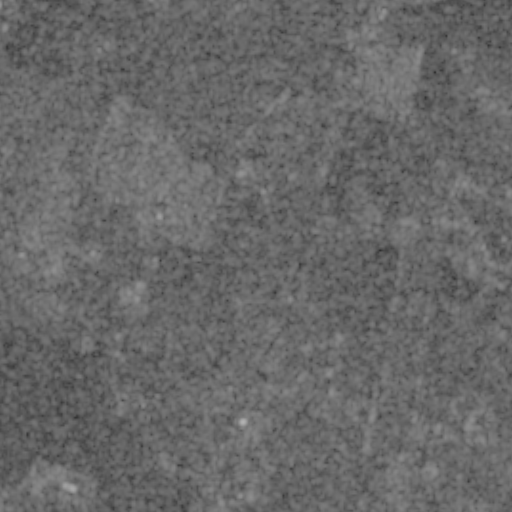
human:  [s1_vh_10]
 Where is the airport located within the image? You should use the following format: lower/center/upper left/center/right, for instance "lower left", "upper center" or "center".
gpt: The airport is located in the lower left of the image.
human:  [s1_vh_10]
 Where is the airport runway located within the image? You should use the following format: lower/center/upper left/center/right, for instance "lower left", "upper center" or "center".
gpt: The airport runway is located in the lower left of the image.
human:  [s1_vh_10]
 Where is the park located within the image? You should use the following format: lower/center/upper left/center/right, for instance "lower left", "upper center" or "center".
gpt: The park is located in the lower center of the image.
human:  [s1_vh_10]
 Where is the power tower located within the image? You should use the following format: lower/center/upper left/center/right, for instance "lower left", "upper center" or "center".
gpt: The power tower is located in the left of the image.
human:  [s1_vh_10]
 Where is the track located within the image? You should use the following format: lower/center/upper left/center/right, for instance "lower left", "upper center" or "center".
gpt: There is no track in the image.

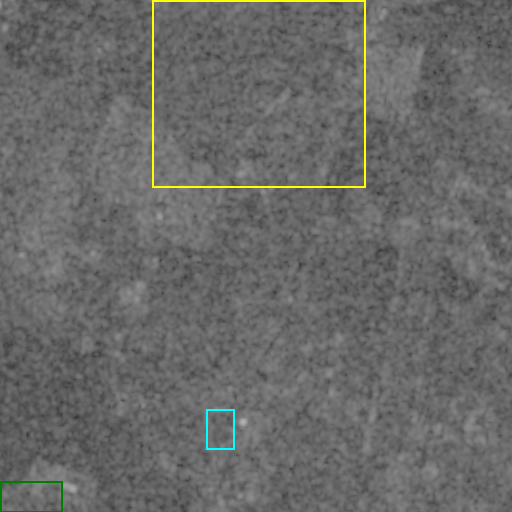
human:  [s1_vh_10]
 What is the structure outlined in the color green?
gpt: The structure outlined in green is an airport.
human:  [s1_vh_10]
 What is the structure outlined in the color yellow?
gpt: The structure outlined in yellow is a crop field.
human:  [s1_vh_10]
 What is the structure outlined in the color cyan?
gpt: The structure outlined in cyan is a park.
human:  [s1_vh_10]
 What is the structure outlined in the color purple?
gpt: There is no purple outline.